Question: What do I need to write to get the url like this - www.site.com/category/subcategory/product-name.html? But in subcategory can not be products...

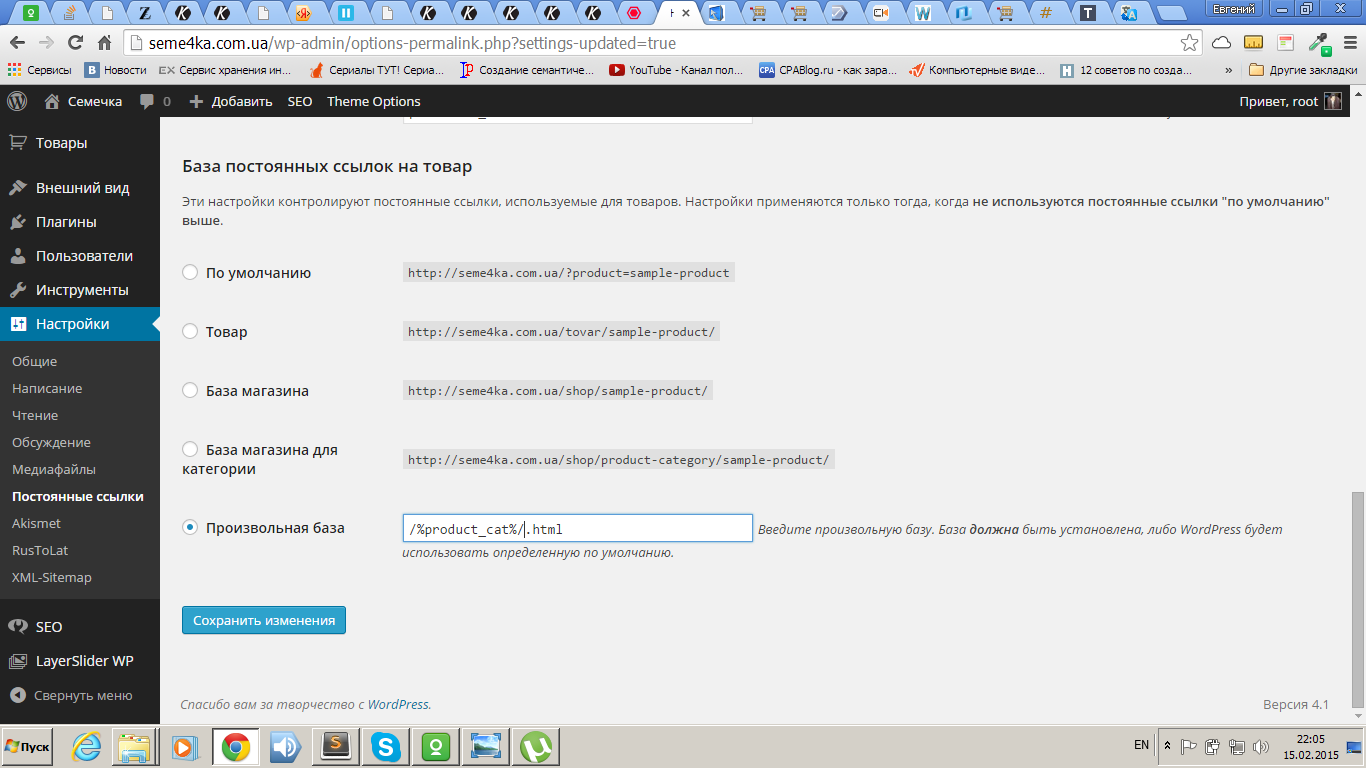
Answer: We need to add this code to functions.php file of your WP theme:
'''
//Dobavliaem Podkategorii V Postoiannye Ssylki V Woocommerce
remove_filter( 'post_type_link', 'woocommerce_product_cat_filter_post_link', 10, 2 ); // dlia versii woocommerce nizhe 2.0
remove_filter( 'post_type_link', 'wc_product_post_type_link', 10, 2 ); // dlia versii woocommerce >= 2
add_filter( 'post_type_link', 'woocommerce_subcategory_permalink', 10, 2 );
function woocommerce_subcategory_permalink( $permalink, $post ) {
// Prekrashchaem rabotu, esli zapis' ne iavliaetsia tovarom
if ( $post->post_type !== 'product' )
return $permalink;
// Prekrashchaem rabotu, esli teg perezapisi mestopolozheniia ne nakhoditsia v generiruemoi ssylke
if ( false === strpos( $permalink, '%product_cat%' ) )
return $permalink;
// Poluchaem pol'zovatel'skuiu taksonomiiu, ispol'zuemuiu etoi zapis'iu
$terms = get_the_terms( $post->ID, 'product_cat' );
if ( empty( $terms ) ) {
$permalink = str_replace( '%product_cat%', _x('product', 'slug', 'woocommerce'), $permalink );
} else {
$first_term = array_shift( $terms );
// Poluchaem ierarkhicheskuiu product_category
$parents = woo_get_term_parents( $first_term->term_id, 'product_cat' );
$permalink = str_replace( '%product_cat%/', $parents, $permalink );
}
return $permalink;
}
if ( ! function_exists( 'woo_get_term_parents' ) ) {
function woo_get_term_parents( $id, $taxonomy ) {
$chain = '';
$parent = &get_term( $id, $taxonomy );
if ( is_wp_error( $parent ) )
return $parent;
$name = $parent->slug;
if ( $parent->parent && ( $parent->parent != $parent->term_id ) ) {
$chain .= woo_get_term_parents( $parent->parent, $taxonomy);
}
$chain .= $name."/";
return $chain;
} // End woo_get_term_parents()
}
'''